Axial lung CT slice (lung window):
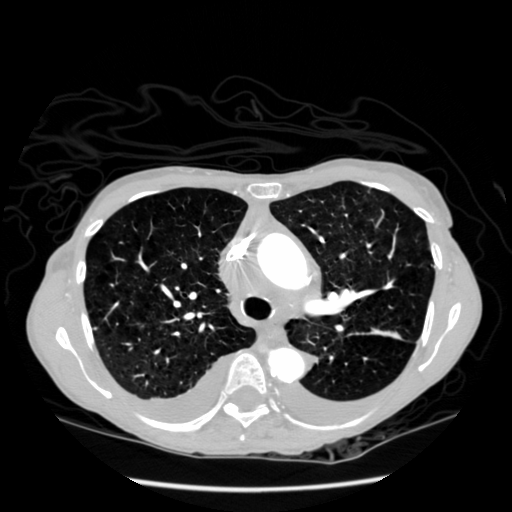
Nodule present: no